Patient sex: M
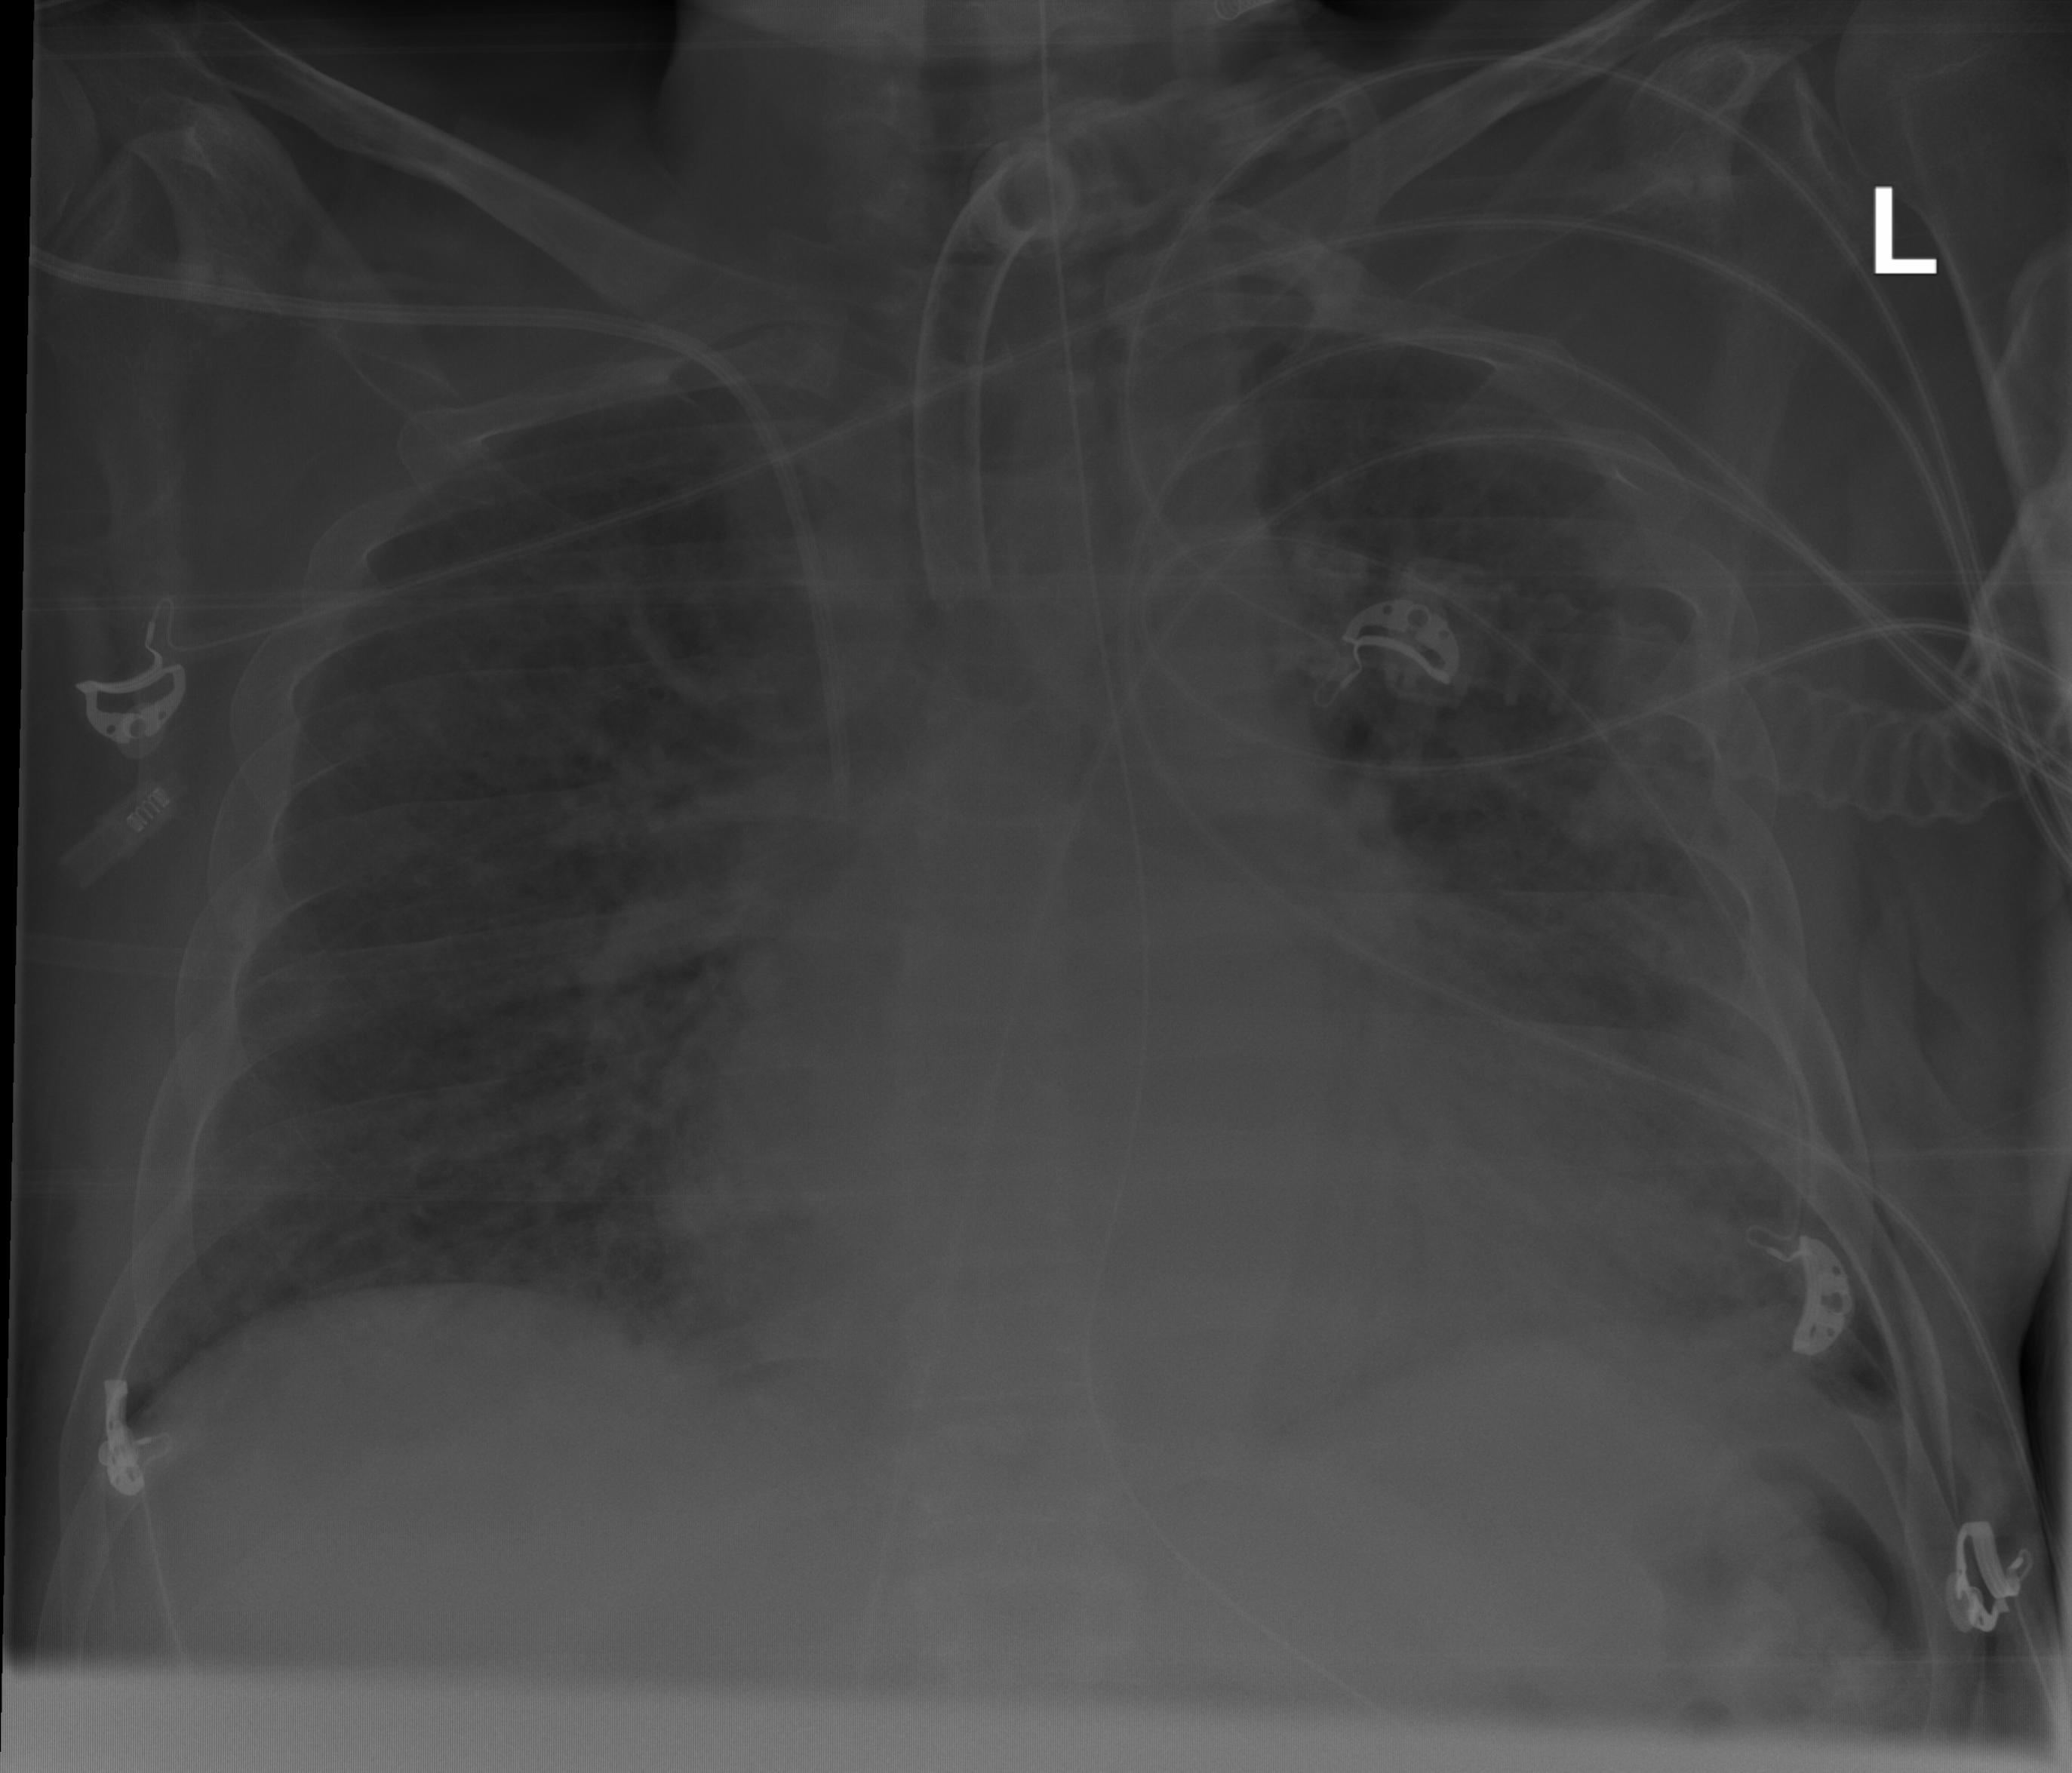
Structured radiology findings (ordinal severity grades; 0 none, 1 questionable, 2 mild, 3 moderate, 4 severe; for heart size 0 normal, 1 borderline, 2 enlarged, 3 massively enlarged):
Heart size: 3
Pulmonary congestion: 2
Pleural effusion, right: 0
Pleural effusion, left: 2
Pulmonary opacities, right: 2
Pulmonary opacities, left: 3
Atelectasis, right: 1
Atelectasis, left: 2